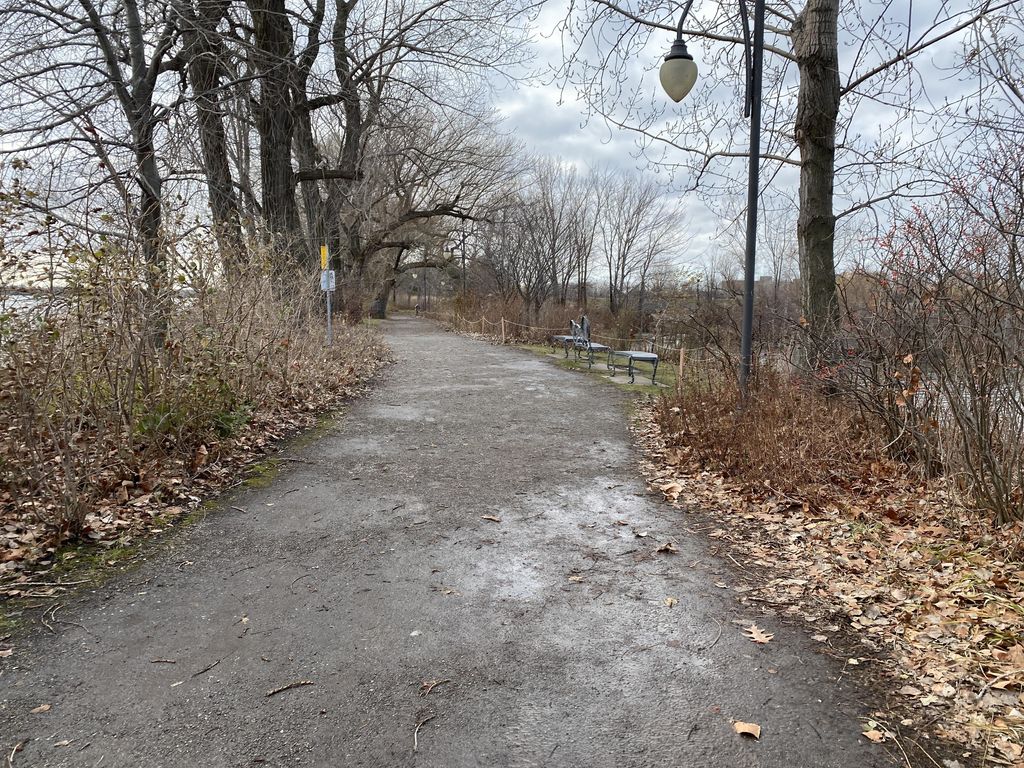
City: montreal